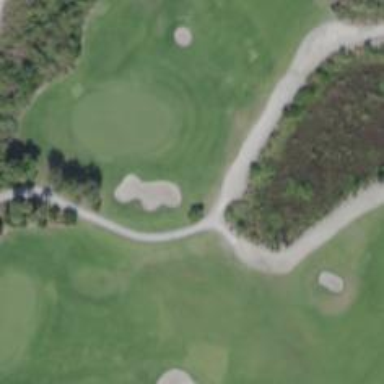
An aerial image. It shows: Service road designated as golf cart path.